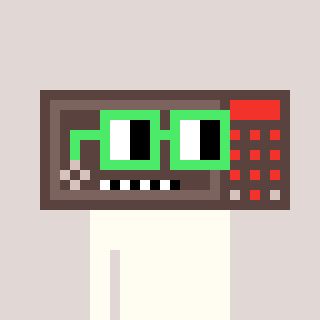
a pixel art character with square light green glasses, a wallsafe-shaped head and a grayscale-colored body on a warm background